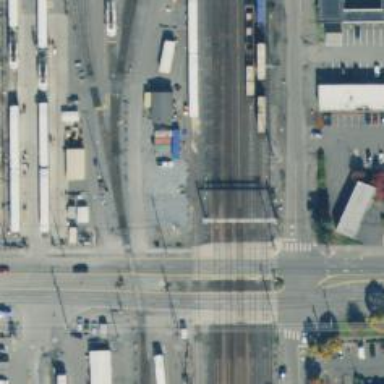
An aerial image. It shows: Railway crossing.